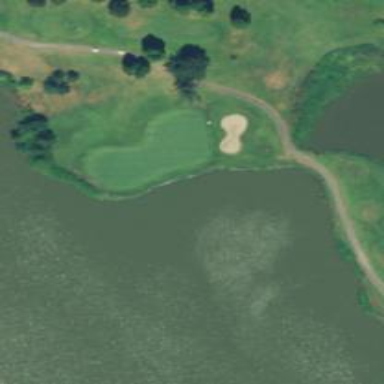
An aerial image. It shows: Golf hole.